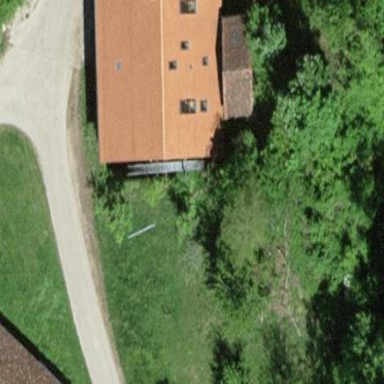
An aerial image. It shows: Building with watermill.